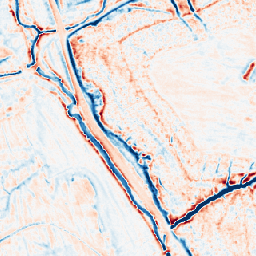
Category: multiscale
Decomposition family: dog_multiscale
Decomposition parameters: sigma_ratio: 1.4
n_scales: 5
base_sigma: 0.5
Upsampling method: nearest
Upsampling parameters: scale: 8
Upsampling scale: 8